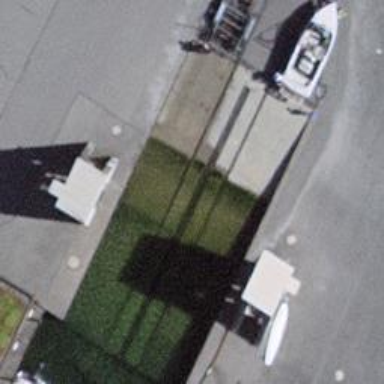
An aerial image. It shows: Slipway on leisure land.